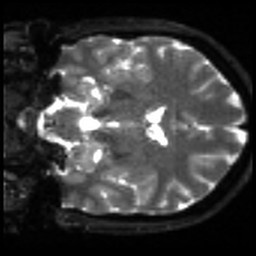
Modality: sbref
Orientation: coronal
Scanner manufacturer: siemens
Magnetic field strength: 3 T
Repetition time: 4 s
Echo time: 0.0594 s